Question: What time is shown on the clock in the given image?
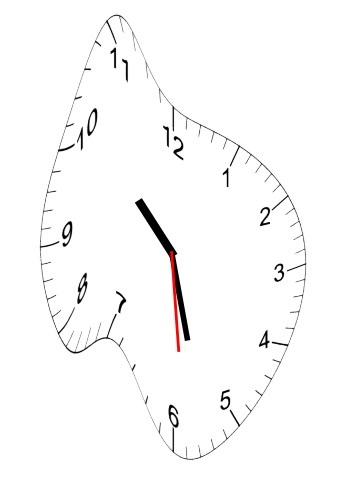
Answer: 10:27:29